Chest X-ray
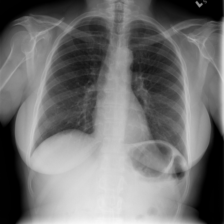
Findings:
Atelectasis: negative
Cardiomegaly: negative
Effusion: negative
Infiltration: negative
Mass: negative
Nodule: negative
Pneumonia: negative
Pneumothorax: negative
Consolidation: negative
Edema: negative
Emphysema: negative
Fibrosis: negative
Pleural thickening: negative
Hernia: negative